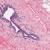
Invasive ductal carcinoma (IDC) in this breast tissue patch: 0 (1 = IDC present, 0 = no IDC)